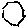
Label: hexagon